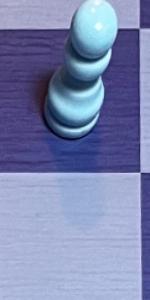
Label: Empty